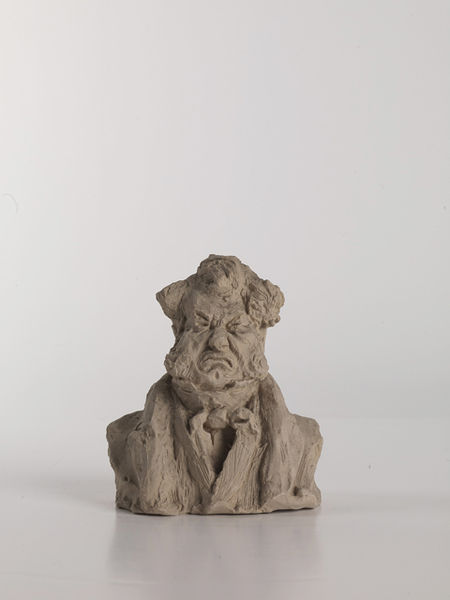
Titel: Laurent Cunin, genannt Cunin-Gridaine
Künstler: Honoré Daumier
Standort: Karlsruhe
Institution: Staatliche Kunsthalle Karlsruhe
Schlagwörter: kopf, mann, weiß, grob, braun, frisur, haar, hell, holz, mund, nase, stirn, beige, schleife, anzug, bart, jacke, augen, falten, gesicht, kragen, portrait, porträt, figur, haare, mantel, bruststück, frontal, kinn, locken, keramik, skulptur, ton, modell, lehm, karikatur, krawatte, streng, büste, grimmig, halstuch, mimik, plastik, rodin, jackett, sakko, masche, foto, fotografie, mundwinkel, verkniffen, hässlich, backenbart, stehkragen, daumier, grimasse, struktur, halsbinde, gips, gebrannt, ärger, fratze, terrakotta, sauer, ärgerlich, verzogen, griesgram, büst, missmutig, mies, portraitbüste, griesgrämig, friszr, kauz, t, gerümpft, tonplastik, schlecht gelaunt, +mann, terra cotta, karikatiruz, kauziger